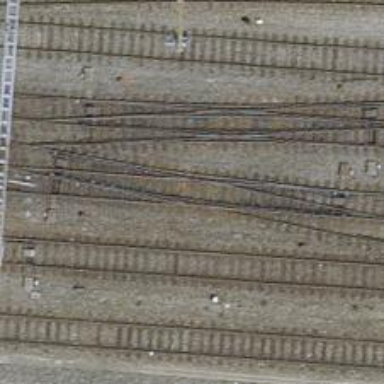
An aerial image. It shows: Railway switch.